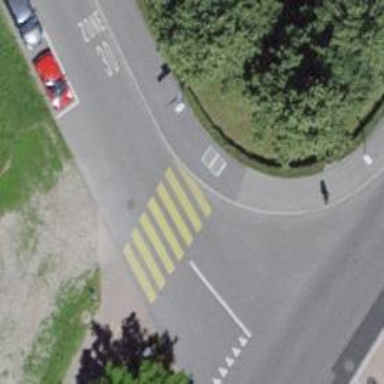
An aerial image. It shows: Uncontrolled zebra crossing on the road.